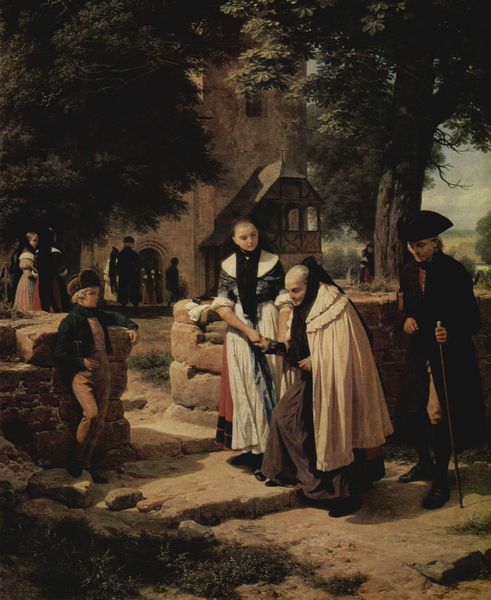
Titel: Braunschweiger Bauern beim Kirchgang
Künstler: Friedrich Eduard Meyerheim
Standort: Sankt Petersburg
Institution: Eremitage
Schlagwörter: baum, blau, blätter, dunkel, gemälde, gott, gruppe, hand, himmel, laub, mann, schatten, umhang, weiß, bäume, frauen, grün, landschaft, menschen, mädchen, ocker, äste, braun, damen, fenster, frankreich, frau, grau, hell, hintergrund, hut, kleid, kleider, licht, männer, schwarz, straße, tür, vordergrund, ausblick, gebäude, gras, haus, rot, tuch, weg, zaun, beige, haube, herren, leute, schleife, versammlung, alt, jung, mütze, alte, blicke, falten, kleidung, kragen, stehen, stein, steine, trauer, gesten, herr, hände, porträt, baumstamm, erde, gräser, pappel, zweige, büsche, gehen, kirche, pfad, boden, land, gewand, mantel, realismus, reich, familie, kind, tochter, rosa, brunnen, genre, kinder, stock, turm, garten, schürze, magd, düster, bogen, fassade, man, gehstock, mieder, stab, dorf, mauer, ziegel, hof, idylle, rundbogen, lehnen, treppe, treppen, gäste, witwe, stufe, stufen, junge frau, junge, gehrock, tor, eingang, alter, greis, knabe, mauerwerk, revolution, soldat, friedhof, dreispitz, stiefel, genreszene, sonntag, tracht, portal, beerdigung, leibl, mauern, hilfe, rinde, aufgestützt, gemeinde, gottesdienst, empfang, laubbäume, mönch, fachwerk, gehöft, kastanie, grpn, eiche, gaube, grundstück, gestrüpp, ankunft, holt, heilig, alte frau, oma, helfen, sakralbau, bube, großmutter, archivolte, bauwerk, fenser, dorfplatz, rustica, rusitka, paltz, stifel, langsam, kirchgang, handgriff, ästchen, befreiungskriege, kirchengang, setine, gebrechlich, felsmauer, enkelin, gartn, beschwerlich, andere zeit